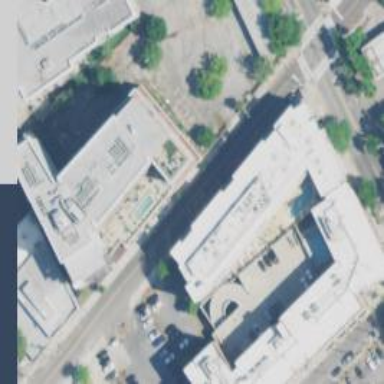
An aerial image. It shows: Hotel building.